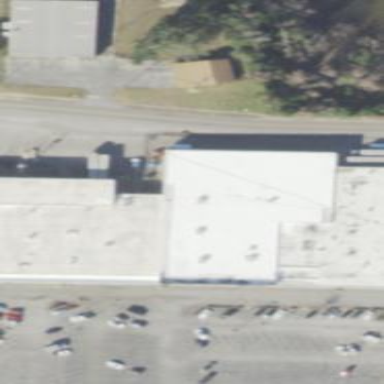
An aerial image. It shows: Building.